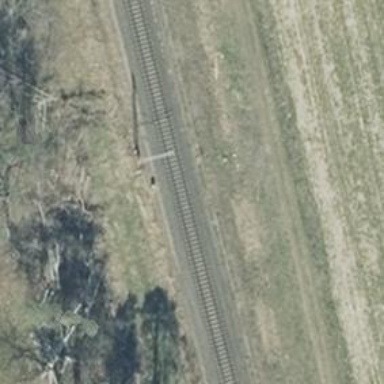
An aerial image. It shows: Milestone along the railway track with catenary mast.